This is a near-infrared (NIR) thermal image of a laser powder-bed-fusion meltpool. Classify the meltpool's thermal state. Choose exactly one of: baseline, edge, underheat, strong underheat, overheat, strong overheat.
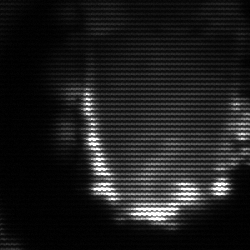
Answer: baseline